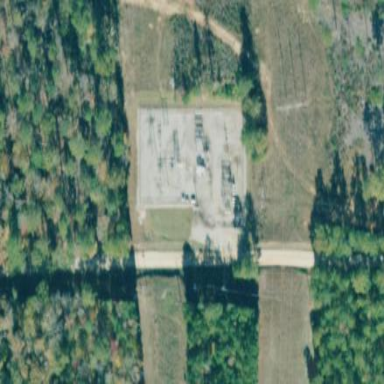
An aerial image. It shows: Distribution power substation secured by fence.